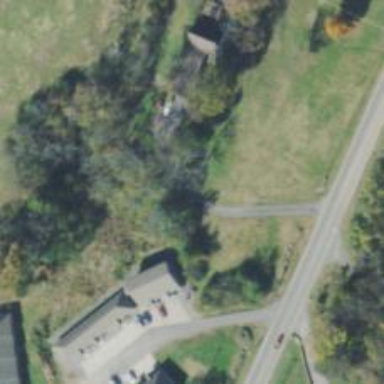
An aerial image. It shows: Driveway leading to service road.